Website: crate-barrel
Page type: account-selection
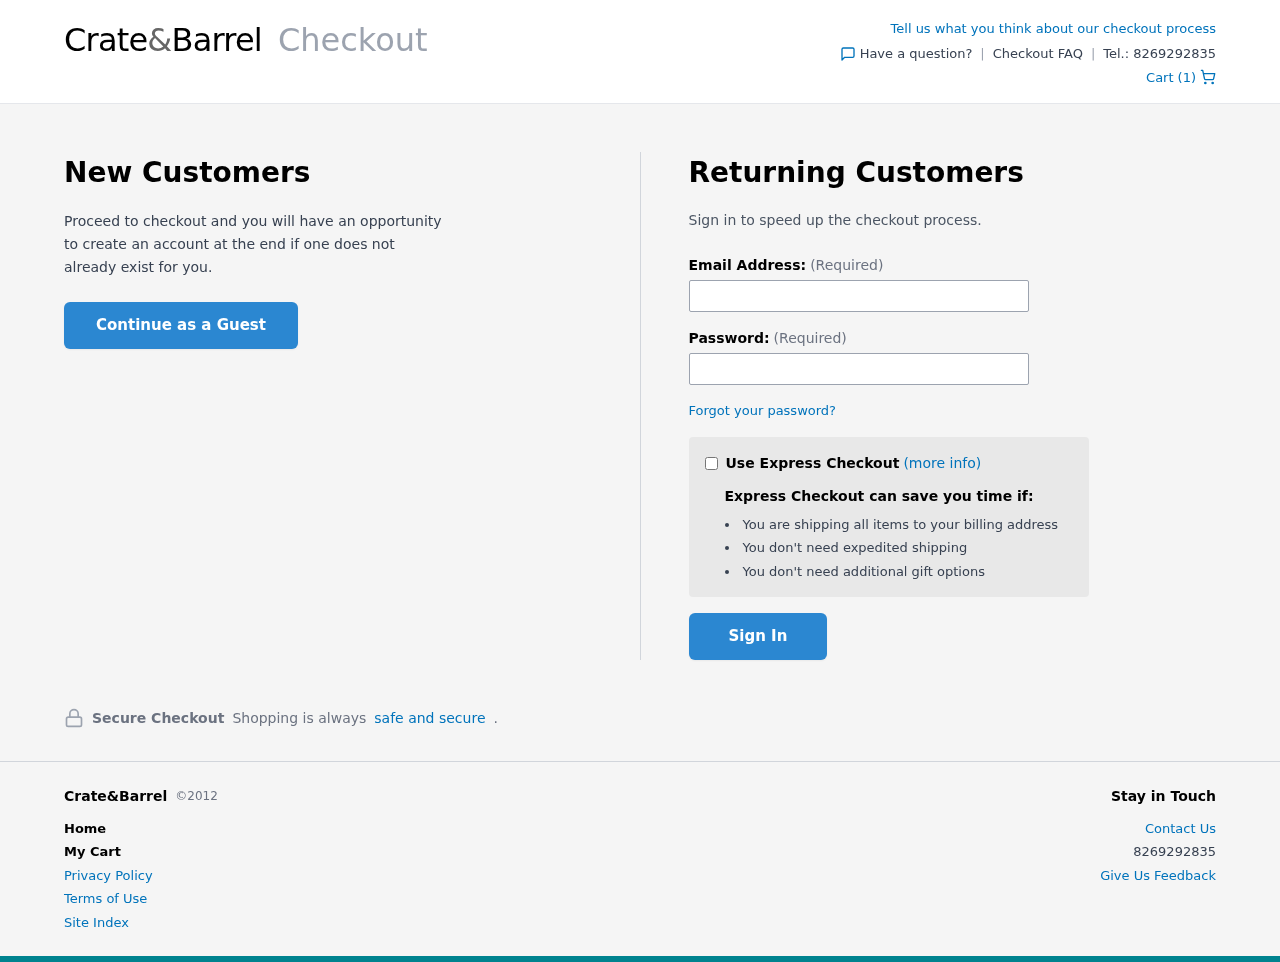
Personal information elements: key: PII_EMAIL
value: derekbrooks@gmail.com
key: PII_PHONE
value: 8269292835
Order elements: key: ORDER_NUM_ITEMS
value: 1